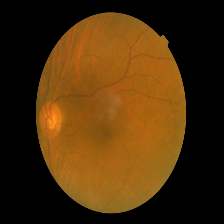
Diabetic retinopathy grade: Mild